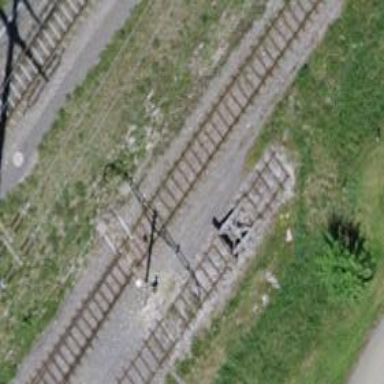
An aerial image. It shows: Railway switch.